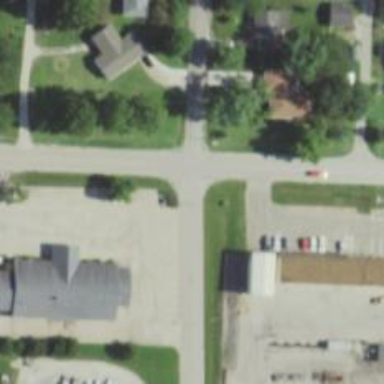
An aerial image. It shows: Road with stop sign.